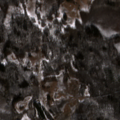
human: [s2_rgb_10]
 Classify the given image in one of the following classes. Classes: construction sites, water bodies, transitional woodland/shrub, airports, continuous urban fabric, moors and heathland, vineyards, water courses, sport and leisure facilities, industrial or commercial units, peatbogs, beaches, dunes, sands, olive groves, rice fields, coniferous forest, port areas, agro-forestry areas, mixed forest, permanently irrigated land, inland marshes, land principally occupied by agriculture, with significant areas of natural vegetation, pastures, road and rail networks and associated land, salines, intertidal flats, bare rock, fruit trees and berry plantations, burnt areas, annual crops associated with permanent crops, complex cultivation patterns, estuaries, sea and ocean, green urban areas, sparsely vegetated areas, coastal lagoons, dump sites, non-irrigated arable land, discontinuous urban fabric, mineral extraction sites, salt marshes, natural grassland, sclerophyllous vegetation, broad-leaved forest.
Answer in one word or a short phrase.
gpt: land principally occupied by agriculture, with significant areas of natural vegetation, broad-leaved forest, peatbogs